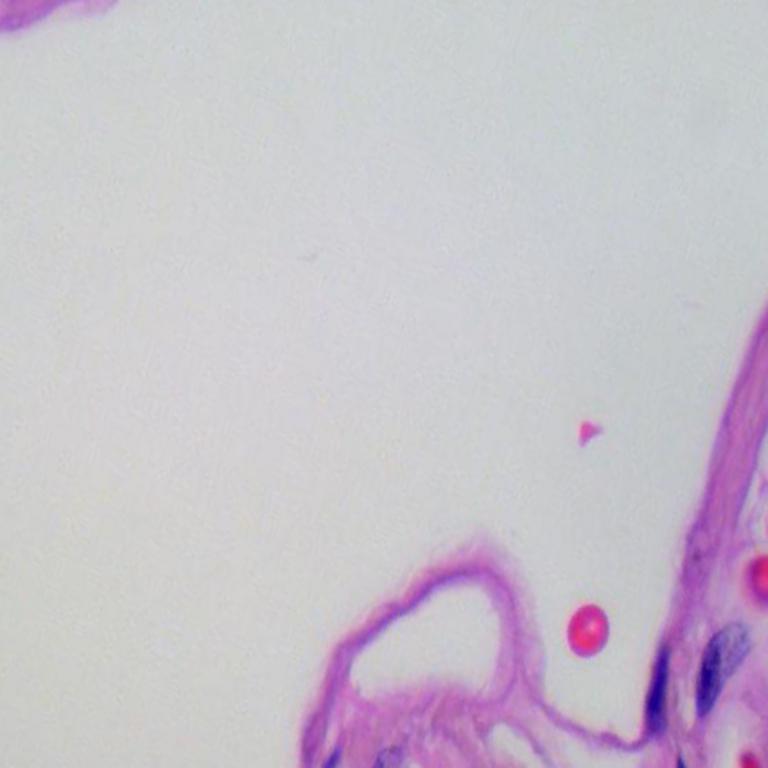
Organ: lung
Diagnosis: benign